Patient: sex M, age 69
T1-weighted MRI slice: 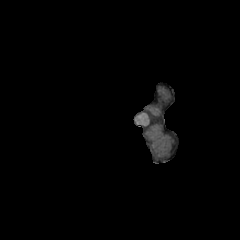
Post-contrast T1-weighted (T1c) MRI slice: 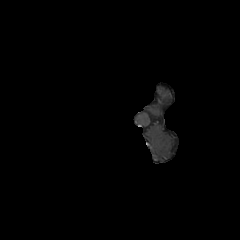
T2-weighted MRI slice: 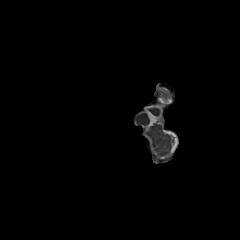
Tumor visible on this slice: no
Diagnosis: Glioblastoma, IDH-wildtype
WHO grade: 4